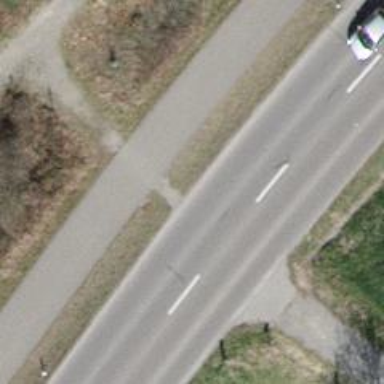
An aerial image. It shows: Compacted footway.